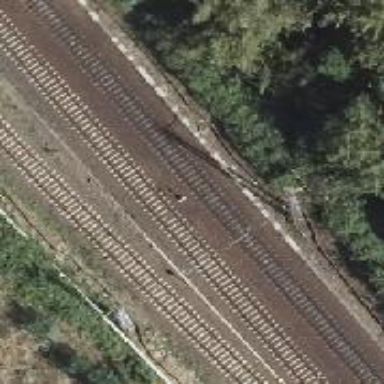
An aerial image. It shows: Railway with electrified contact lines.